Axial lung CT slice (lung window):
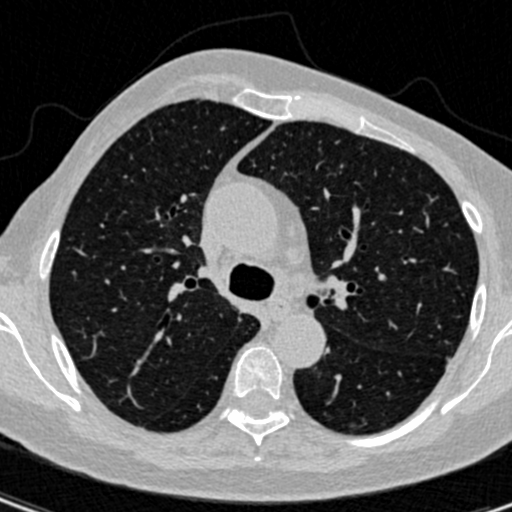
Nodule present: no